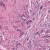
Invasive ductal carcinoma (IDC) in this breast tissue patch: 1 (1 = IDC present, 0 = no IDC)